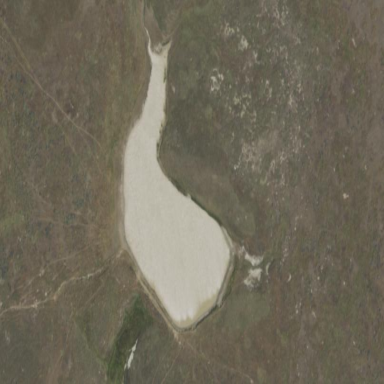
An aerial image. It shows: Reservoir of water.